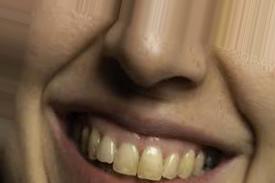
Condition: Tooth Discoloration